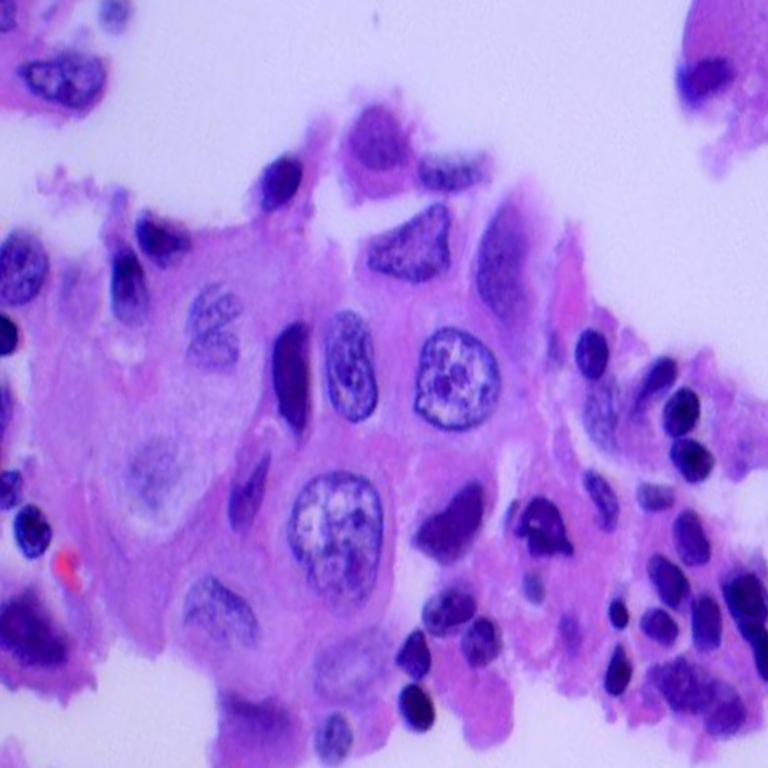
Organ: lung
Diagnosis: adenocarcinomas